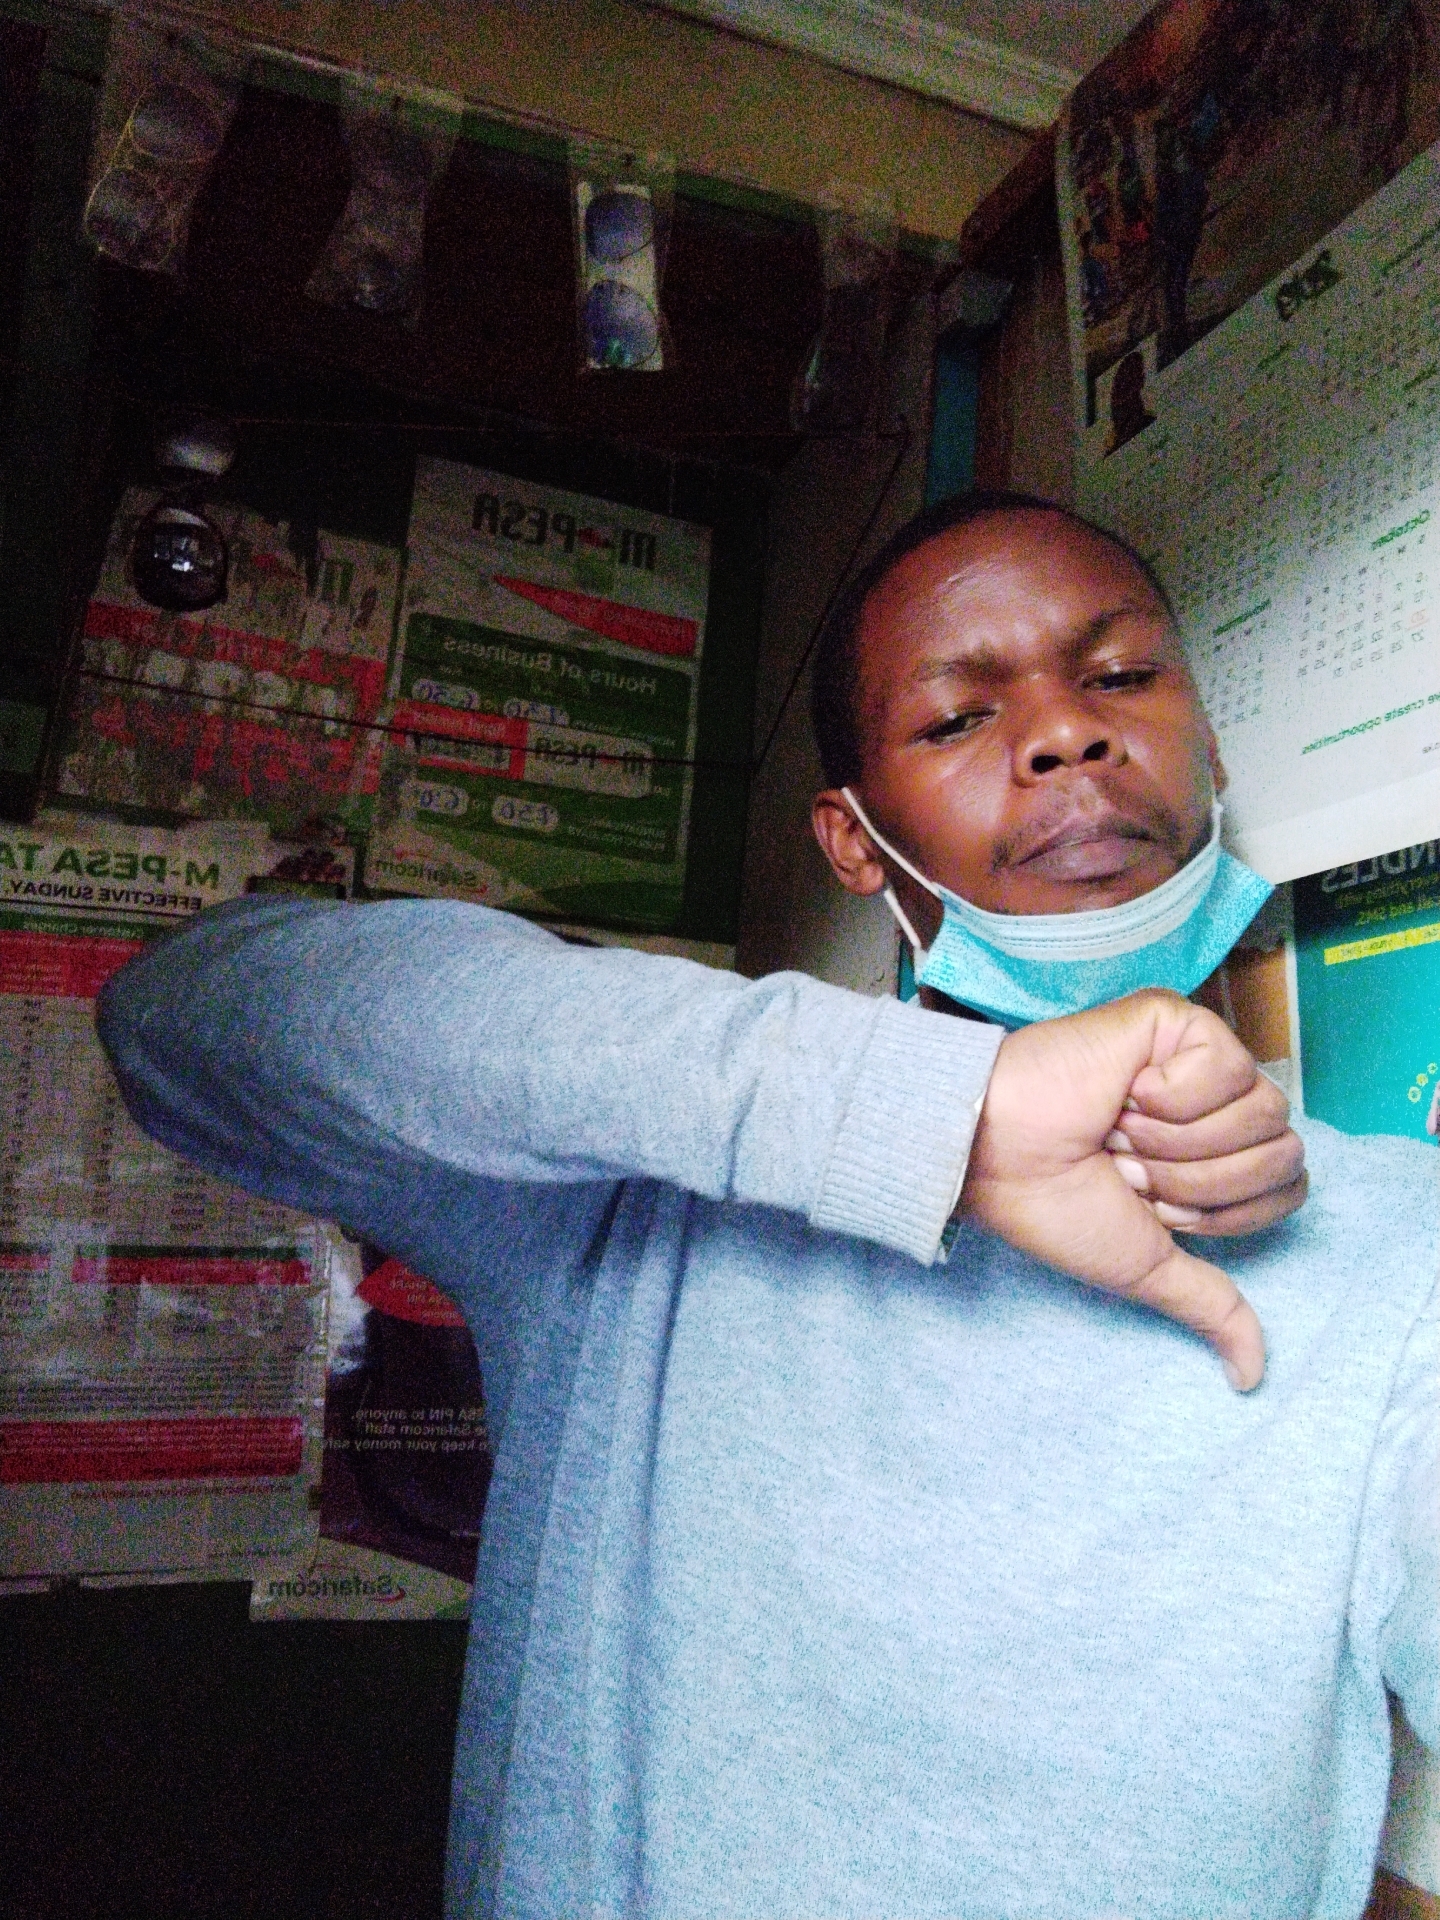
Label: noise